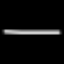
Label: line